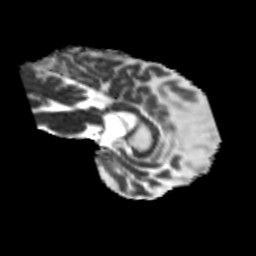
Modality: MD
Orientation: sagittal
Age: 50
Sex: male
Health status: healthy
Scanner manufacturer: siemens
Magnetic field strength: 3 T
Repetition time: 10.8 s
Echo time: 0.082 s